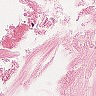
Metastatic tissue present: no